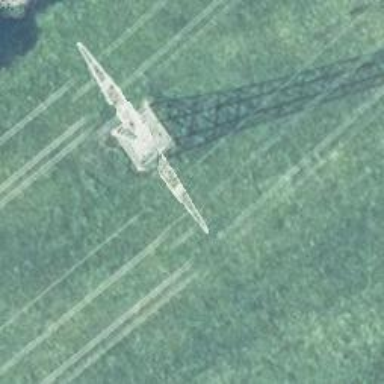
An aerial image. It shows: Power tower.